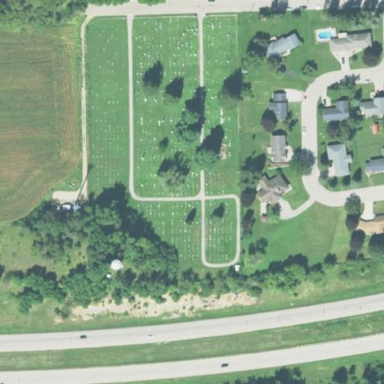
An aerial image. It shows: Cemetery.